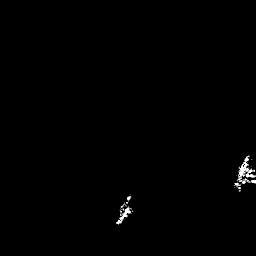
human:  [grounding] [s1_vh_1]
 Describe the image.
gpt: In the satellite image, there is  <ref>1 small ship </ref> <box>[[44, 80, 51, 88, 0]]</box> located at bottom,  <ref>1 medium ship </ref> <box>[[91, 63, 98, 74, 0]]</box> located at right.